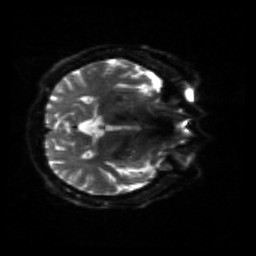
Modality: sbref
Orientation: axial
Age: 54
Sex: male
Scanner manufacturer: siemens
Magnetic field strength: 3 T
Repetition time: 4.71 s
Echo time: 0.0906 s